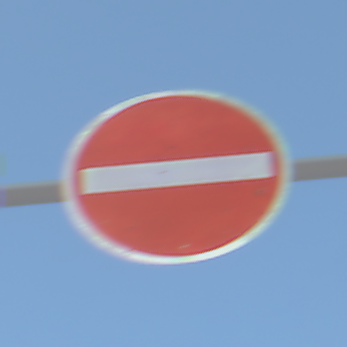
Verkehrszeichen: VerbotDerEinfahrt
Umgebung: Outdoor, Suburban
Tageszeit: MorningAfternoon
Wetter: Clear
Licht: Natural
Jahreszeit: NotSpecified
Kontrast: HighContrast